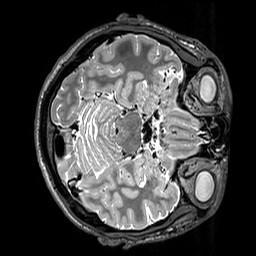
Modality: T2w
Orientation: axial
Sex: male
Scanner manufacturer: siemens
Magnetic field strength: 3 T
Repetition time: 3.2 s
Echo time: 0.409 s